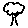
Label: tree